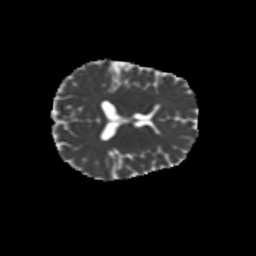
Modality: MD
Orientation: axial
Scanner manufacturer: siemens
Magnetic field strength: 3 T
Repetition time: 9.2 s
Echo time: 0.084 s